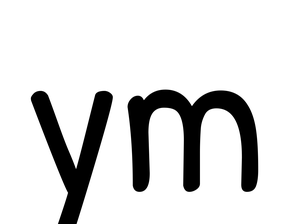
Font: PatrickHand-Regular